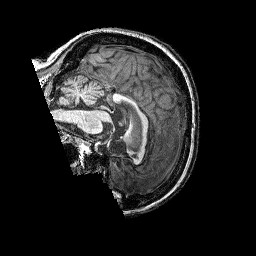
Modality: T1w
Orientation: sagittal
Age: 75
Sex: female
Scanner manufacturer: siemens
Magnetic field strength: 3 T
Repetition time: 2.25 s
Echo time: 0.00452 s